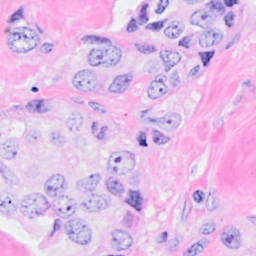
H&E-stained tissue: Breast